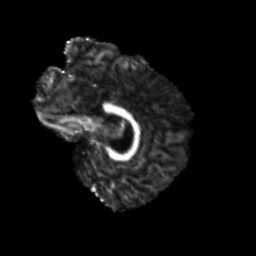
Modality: FA
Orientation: sagittal
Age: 29
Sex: male
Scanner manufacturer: siemens
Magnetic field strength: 3 T
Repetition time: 3.5 s
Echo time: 0.113 s